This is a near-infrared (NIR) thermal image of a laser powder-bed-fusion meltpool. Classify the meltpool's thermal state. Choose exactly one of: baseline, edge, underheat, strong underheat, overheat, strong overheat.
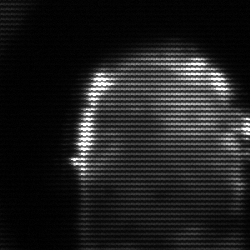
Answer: baseline